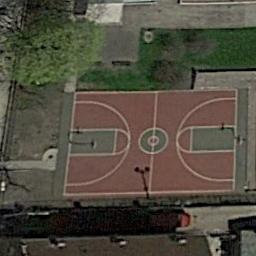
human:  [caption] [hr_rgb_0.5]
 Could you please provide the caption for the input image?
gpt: There is a basketball court next to grass .

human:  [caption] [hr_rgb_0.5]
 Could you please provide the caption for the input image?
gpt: Next to the basketball court on the concrete is a lawn and trees .

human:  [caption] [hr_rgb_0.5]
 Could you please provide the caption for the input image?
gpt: A basketball court next to the green belt while some tree and buildings beside .

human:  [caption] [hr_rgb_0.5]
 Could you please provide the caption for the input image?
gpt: There is a big basketball court in the middle of the picture .

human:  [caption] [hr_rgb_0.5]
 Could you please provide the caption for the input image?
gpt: The grass is beside the basketball court .